Field crop: tomato
Growth stage: 1
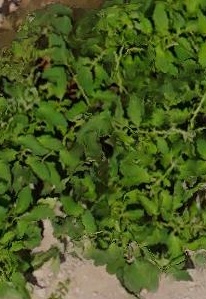
Species: tomato